Field crop: tomato
Growth stage: 1
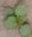
Species: solanum